Question: Consider the following image:

How would I get the "average" (unknown what this is called) of a point on this plane? For example, if I was in between 23, 15, 45, and 34 on that grid, it would average all them together weighted by distance to each. For example, here I'd expect something like 25.
This is really difficult to explain and feel free to ask any questions you have.
Thanks so much for the help,
Kidovate
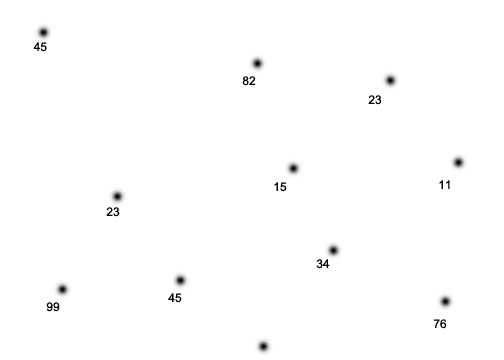
Answer: I'm not sure I did understand what you mean but - if I did - you may try to use a kNN algorithm. For example if that points are known values and you want to "guess" the value of an arbitrary point you can use that algorithm.
Basically you have to calculate the distance of each known point from the point you're calculating then sort the vector by distance and keep first k items (k Nearest Neighbors). Then you can simply use a weighted mean.
As start point: <URL>